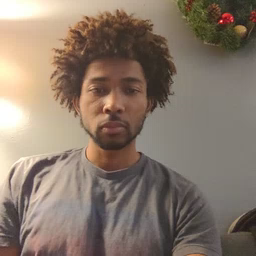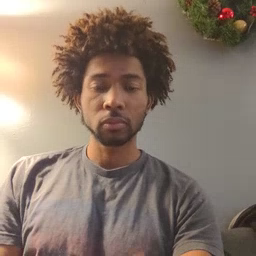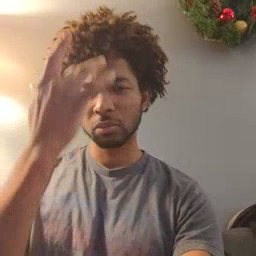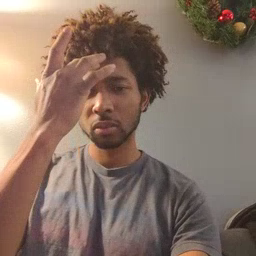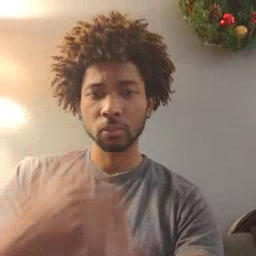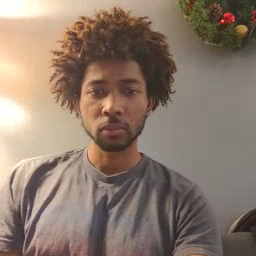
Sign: sick